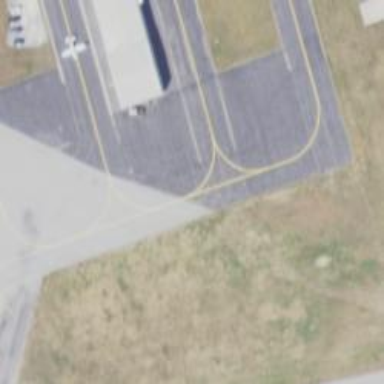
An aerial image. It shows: Image of taxiway at airport.